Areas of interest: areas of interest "Scientific Research Institution"
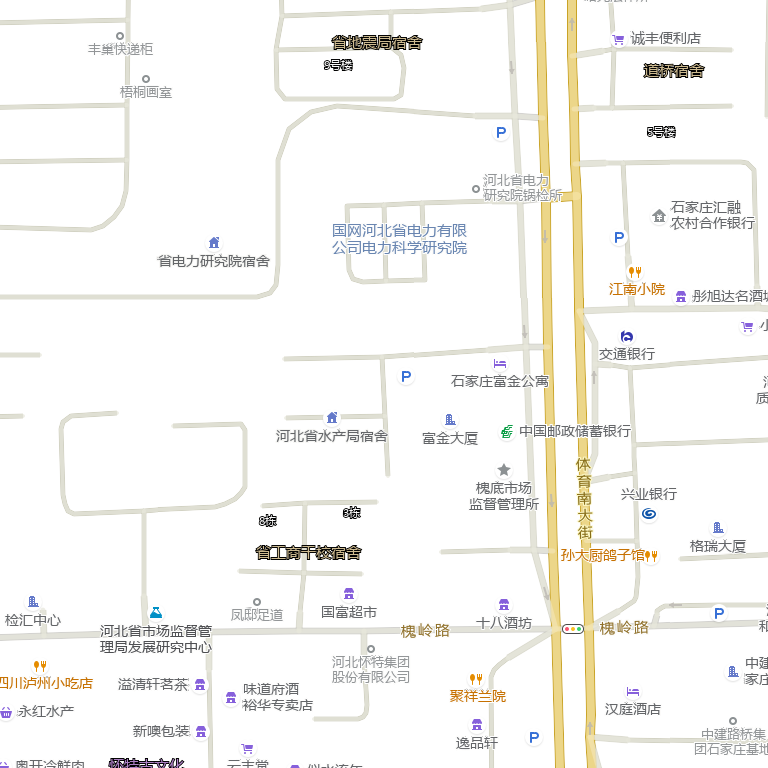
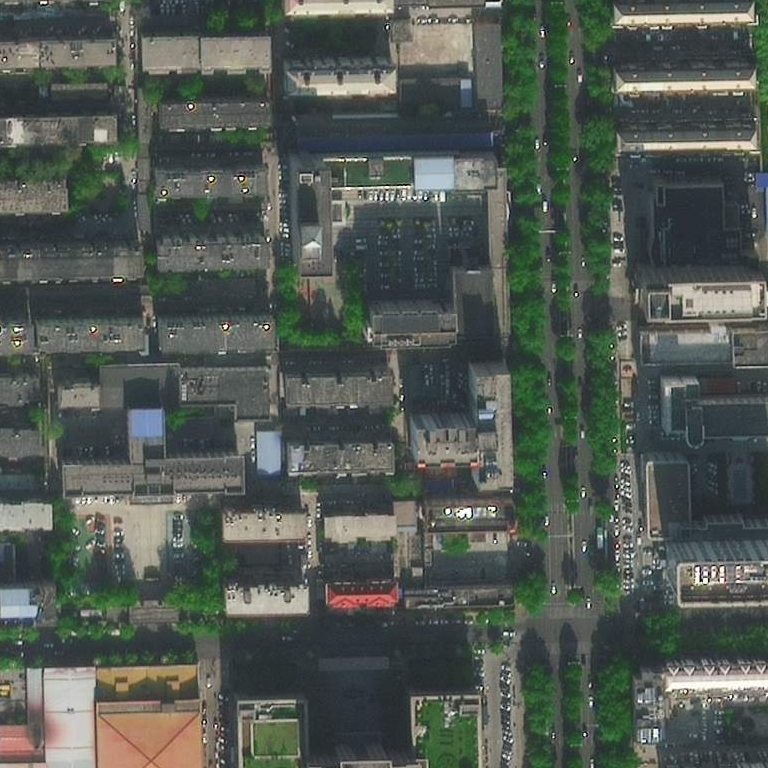